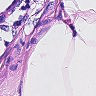
Metastatic tissue present: no